RGB frame:
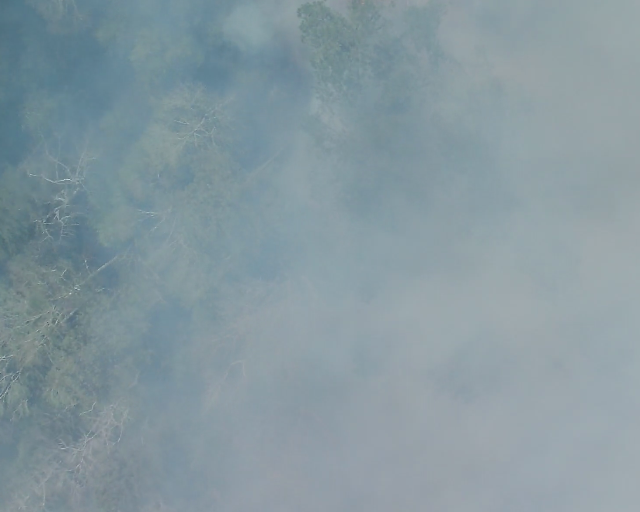
Thermal frame:
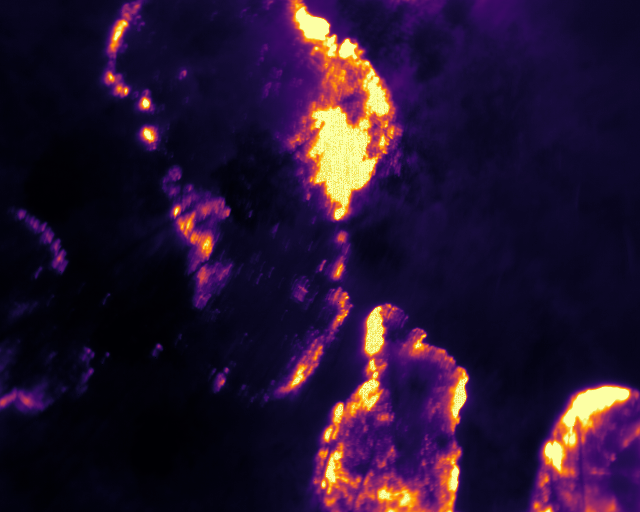
Captured: 2026-02-26 02:31:25
Pixels at or above 80 °C: 35208 (fraction of frame: 0.1074)